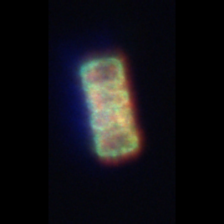
Taxon: Lauderia_Hemiaulus
Group: Diatoms